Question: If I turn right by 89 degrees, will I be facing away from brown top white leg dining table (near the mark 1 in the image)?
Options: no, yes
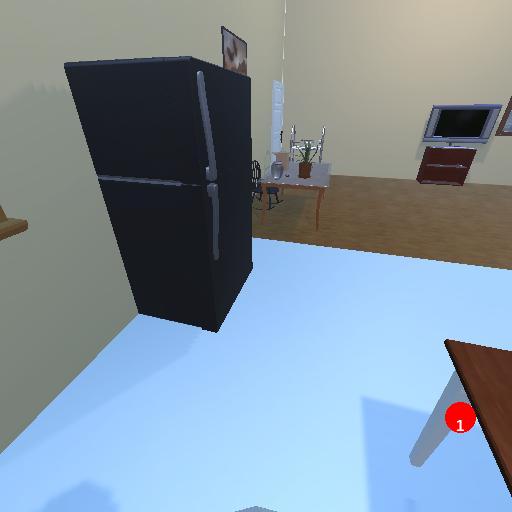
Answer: no